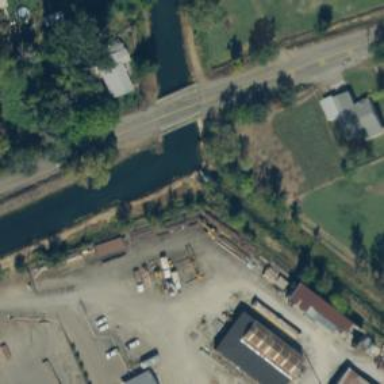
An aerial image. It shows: Canal.